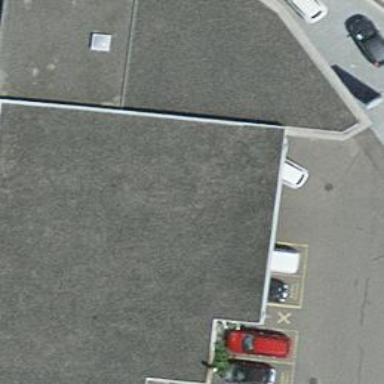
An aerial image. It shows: Retail building with car shop.